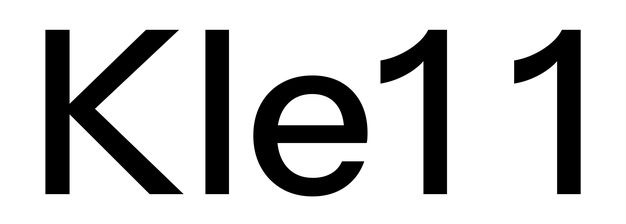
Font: InstrumentSans_Medium